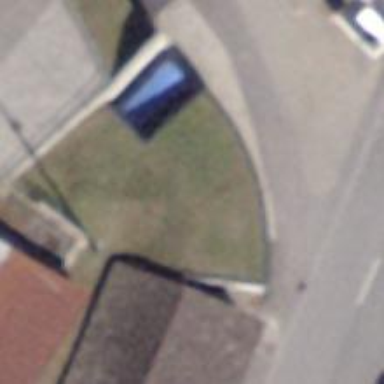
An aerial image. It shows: Recycling container at amenity designated for recycling.